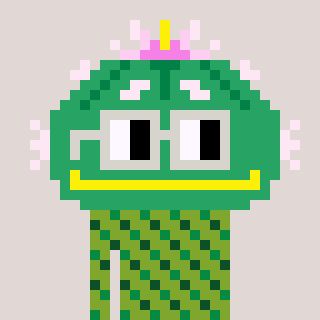
a pixel art character with square light gray glasses, a peyote-shaped head and a slimegreen-colored body on a warm background